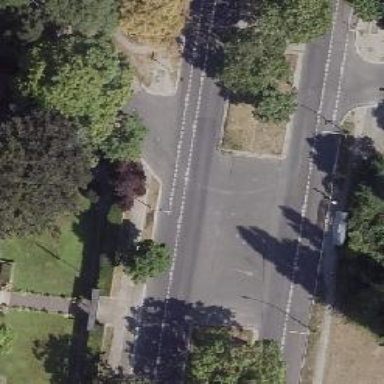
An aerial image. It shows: Residential road with asphalt surface and no sidewalks.